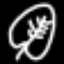
Label: leaf